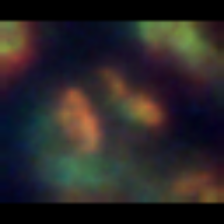
Taxon: Diatom_aggregate
Group: Diatoms